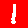
Digit: 1